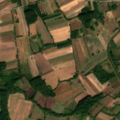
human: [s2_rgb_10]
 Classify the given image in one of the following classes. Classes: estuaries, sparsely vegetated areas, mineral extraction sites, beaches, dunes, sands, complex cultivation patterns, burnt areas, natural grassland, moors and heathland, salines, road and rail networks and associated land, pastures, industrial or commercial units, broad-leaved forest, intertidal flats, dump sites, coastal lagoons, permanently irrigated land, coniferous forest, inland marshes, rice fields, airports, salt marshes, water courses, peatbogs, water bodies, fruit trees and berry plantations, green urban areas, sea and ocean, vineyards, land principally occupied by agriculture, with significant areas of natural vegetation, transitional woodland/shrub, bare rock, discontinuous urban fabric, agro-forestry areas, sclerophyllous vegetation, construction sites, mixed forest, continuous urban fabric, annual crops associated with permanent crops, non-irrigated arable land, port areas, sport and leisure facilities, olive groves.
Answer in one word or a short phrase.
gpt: non-irrigated arable land, complex cultivation patterns, land principally occupied by agriculture, with significant areas of natural vegetation, broad-leaved forest